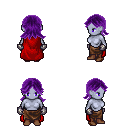
a pixel art fantasy rpg character, female body template, dark elf, purple skin, red cape, robe skirt, purple loose hair, metal gloves, brown shoes, four views (front, back, left, right), 2x2 character sprite sheet, small pixel art, hard edges, no anti-aliasing